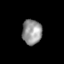
Tissue: skin
Cell type: Myeloid cells
Senescence score: 0.2688
Nuclear area (px): 480
Mean DAPI intensity: 149.896